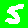
Digit: 5